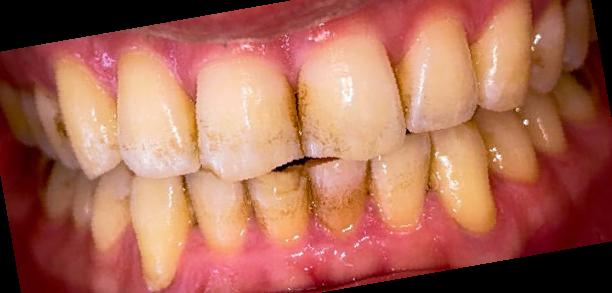
Condition: Gingivitis